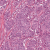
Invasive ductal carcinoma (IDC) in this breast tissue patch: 1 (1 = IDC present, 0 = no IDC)